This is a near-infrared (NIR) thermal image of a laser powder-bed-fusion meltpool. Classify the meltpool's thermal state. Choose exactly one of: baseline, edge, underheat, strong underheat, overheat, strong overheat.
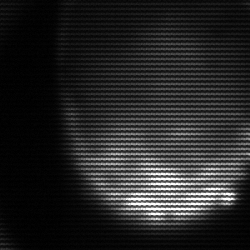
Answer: edge